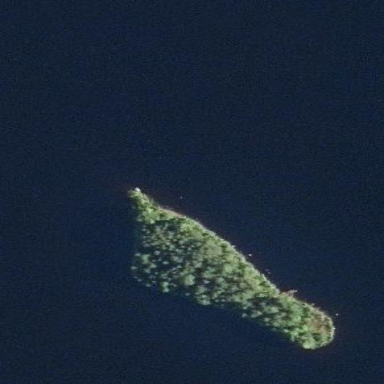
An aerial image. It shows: Islet.